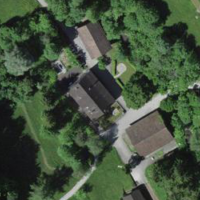
EUNIS habitat code: 55
Species observed at this site:
Phylloscopus collybita
Corvus corone
Cyanistes caeruleus
Anas platyrhynchos
Troglodytes troglodytes
Milvus milvus
Pica pica
Phoenicurus ochruros
Passer domesticus
Buteo buteo
Sylvia atricapilla
Turdus merula